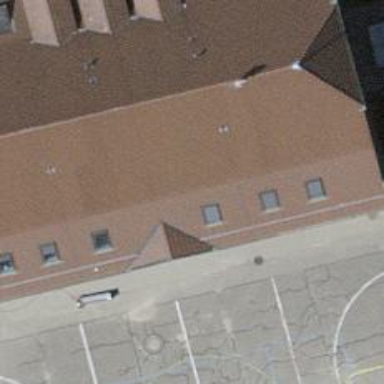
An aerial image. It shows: School building.